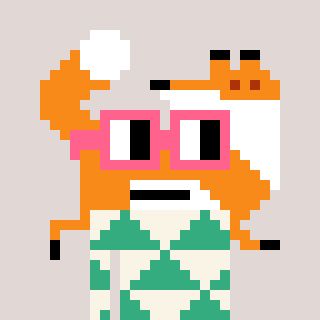
a pixel art character with square pink glasses, a fox-shaped head and a teal-colored body on a warm background